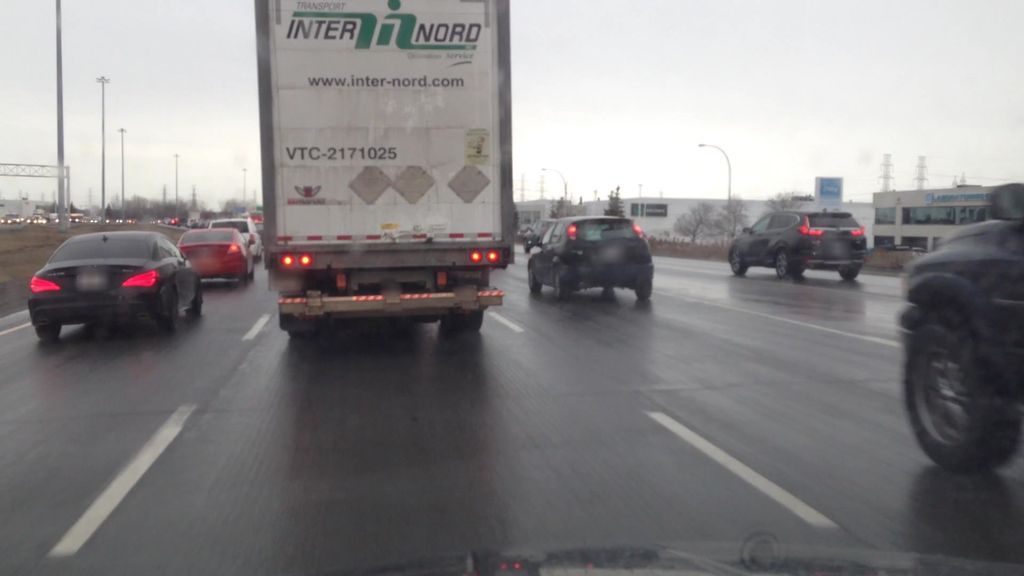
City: montreal